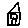
Label: house